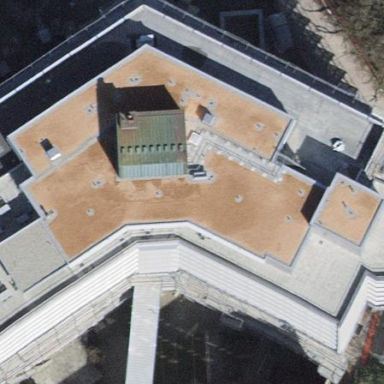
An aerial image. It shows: Hospital building.